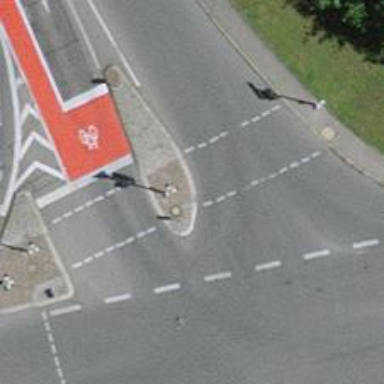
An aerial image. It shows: Road with traffic signals. The crossing also has traffic signals in the form of signal.